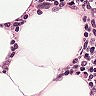
Metastatic tissue present: no